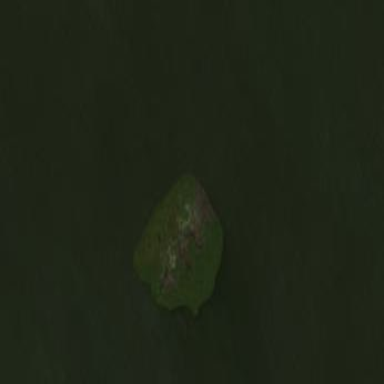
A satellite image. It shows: Islet.